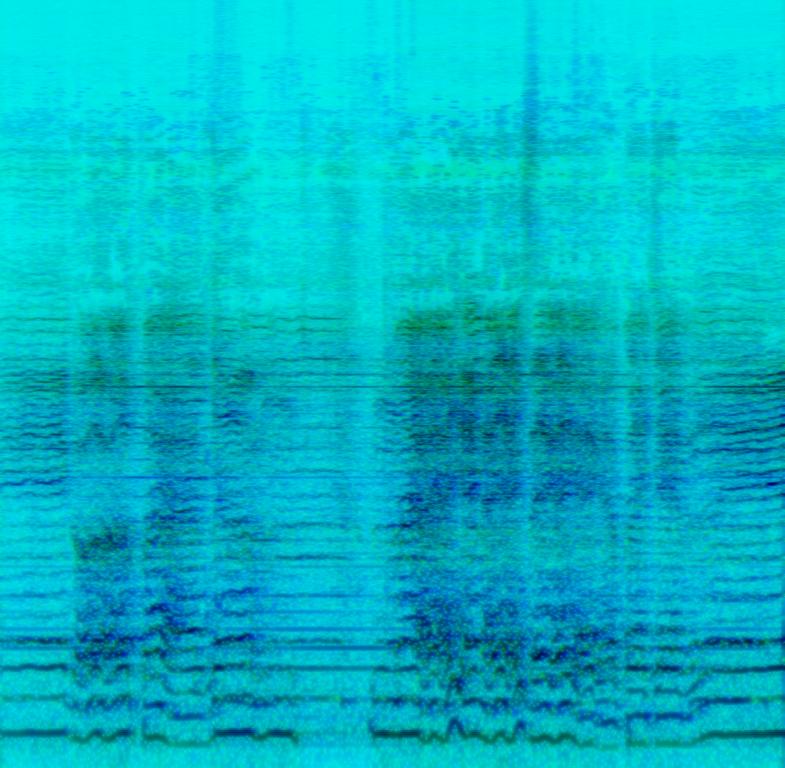
This is an Indian classical duet. The tempo is slow with the ensemble of vocalists singing this melody in harmony to the rhythm of tanpura and keeping count by tapping.  The song is a composition of Ragas, tala and Sruti . It is melodic, engaging, skilled, controlled and pleasing. This song is an Indian Carnatic Classical.